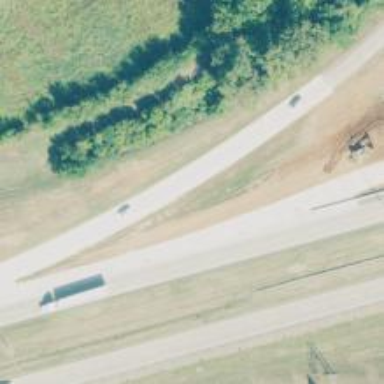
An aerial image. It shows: Asphalt motorway link.